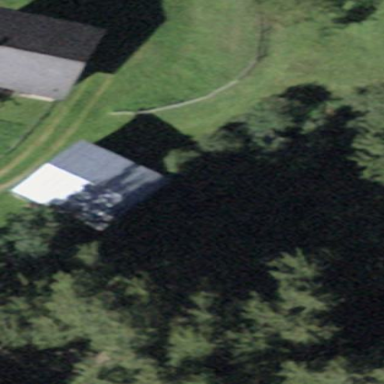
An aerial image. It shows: Hut.